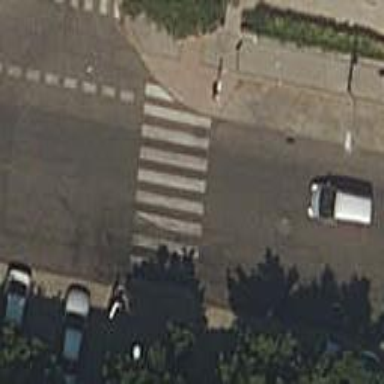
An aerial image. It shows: Zebra crossing on the road.